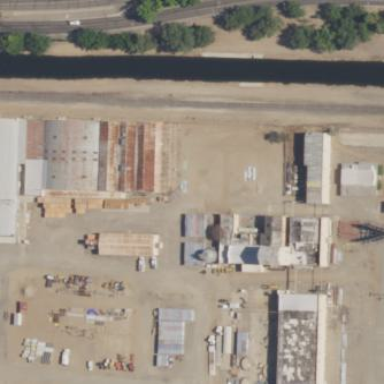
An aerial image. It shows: Industrial area.